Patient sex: M
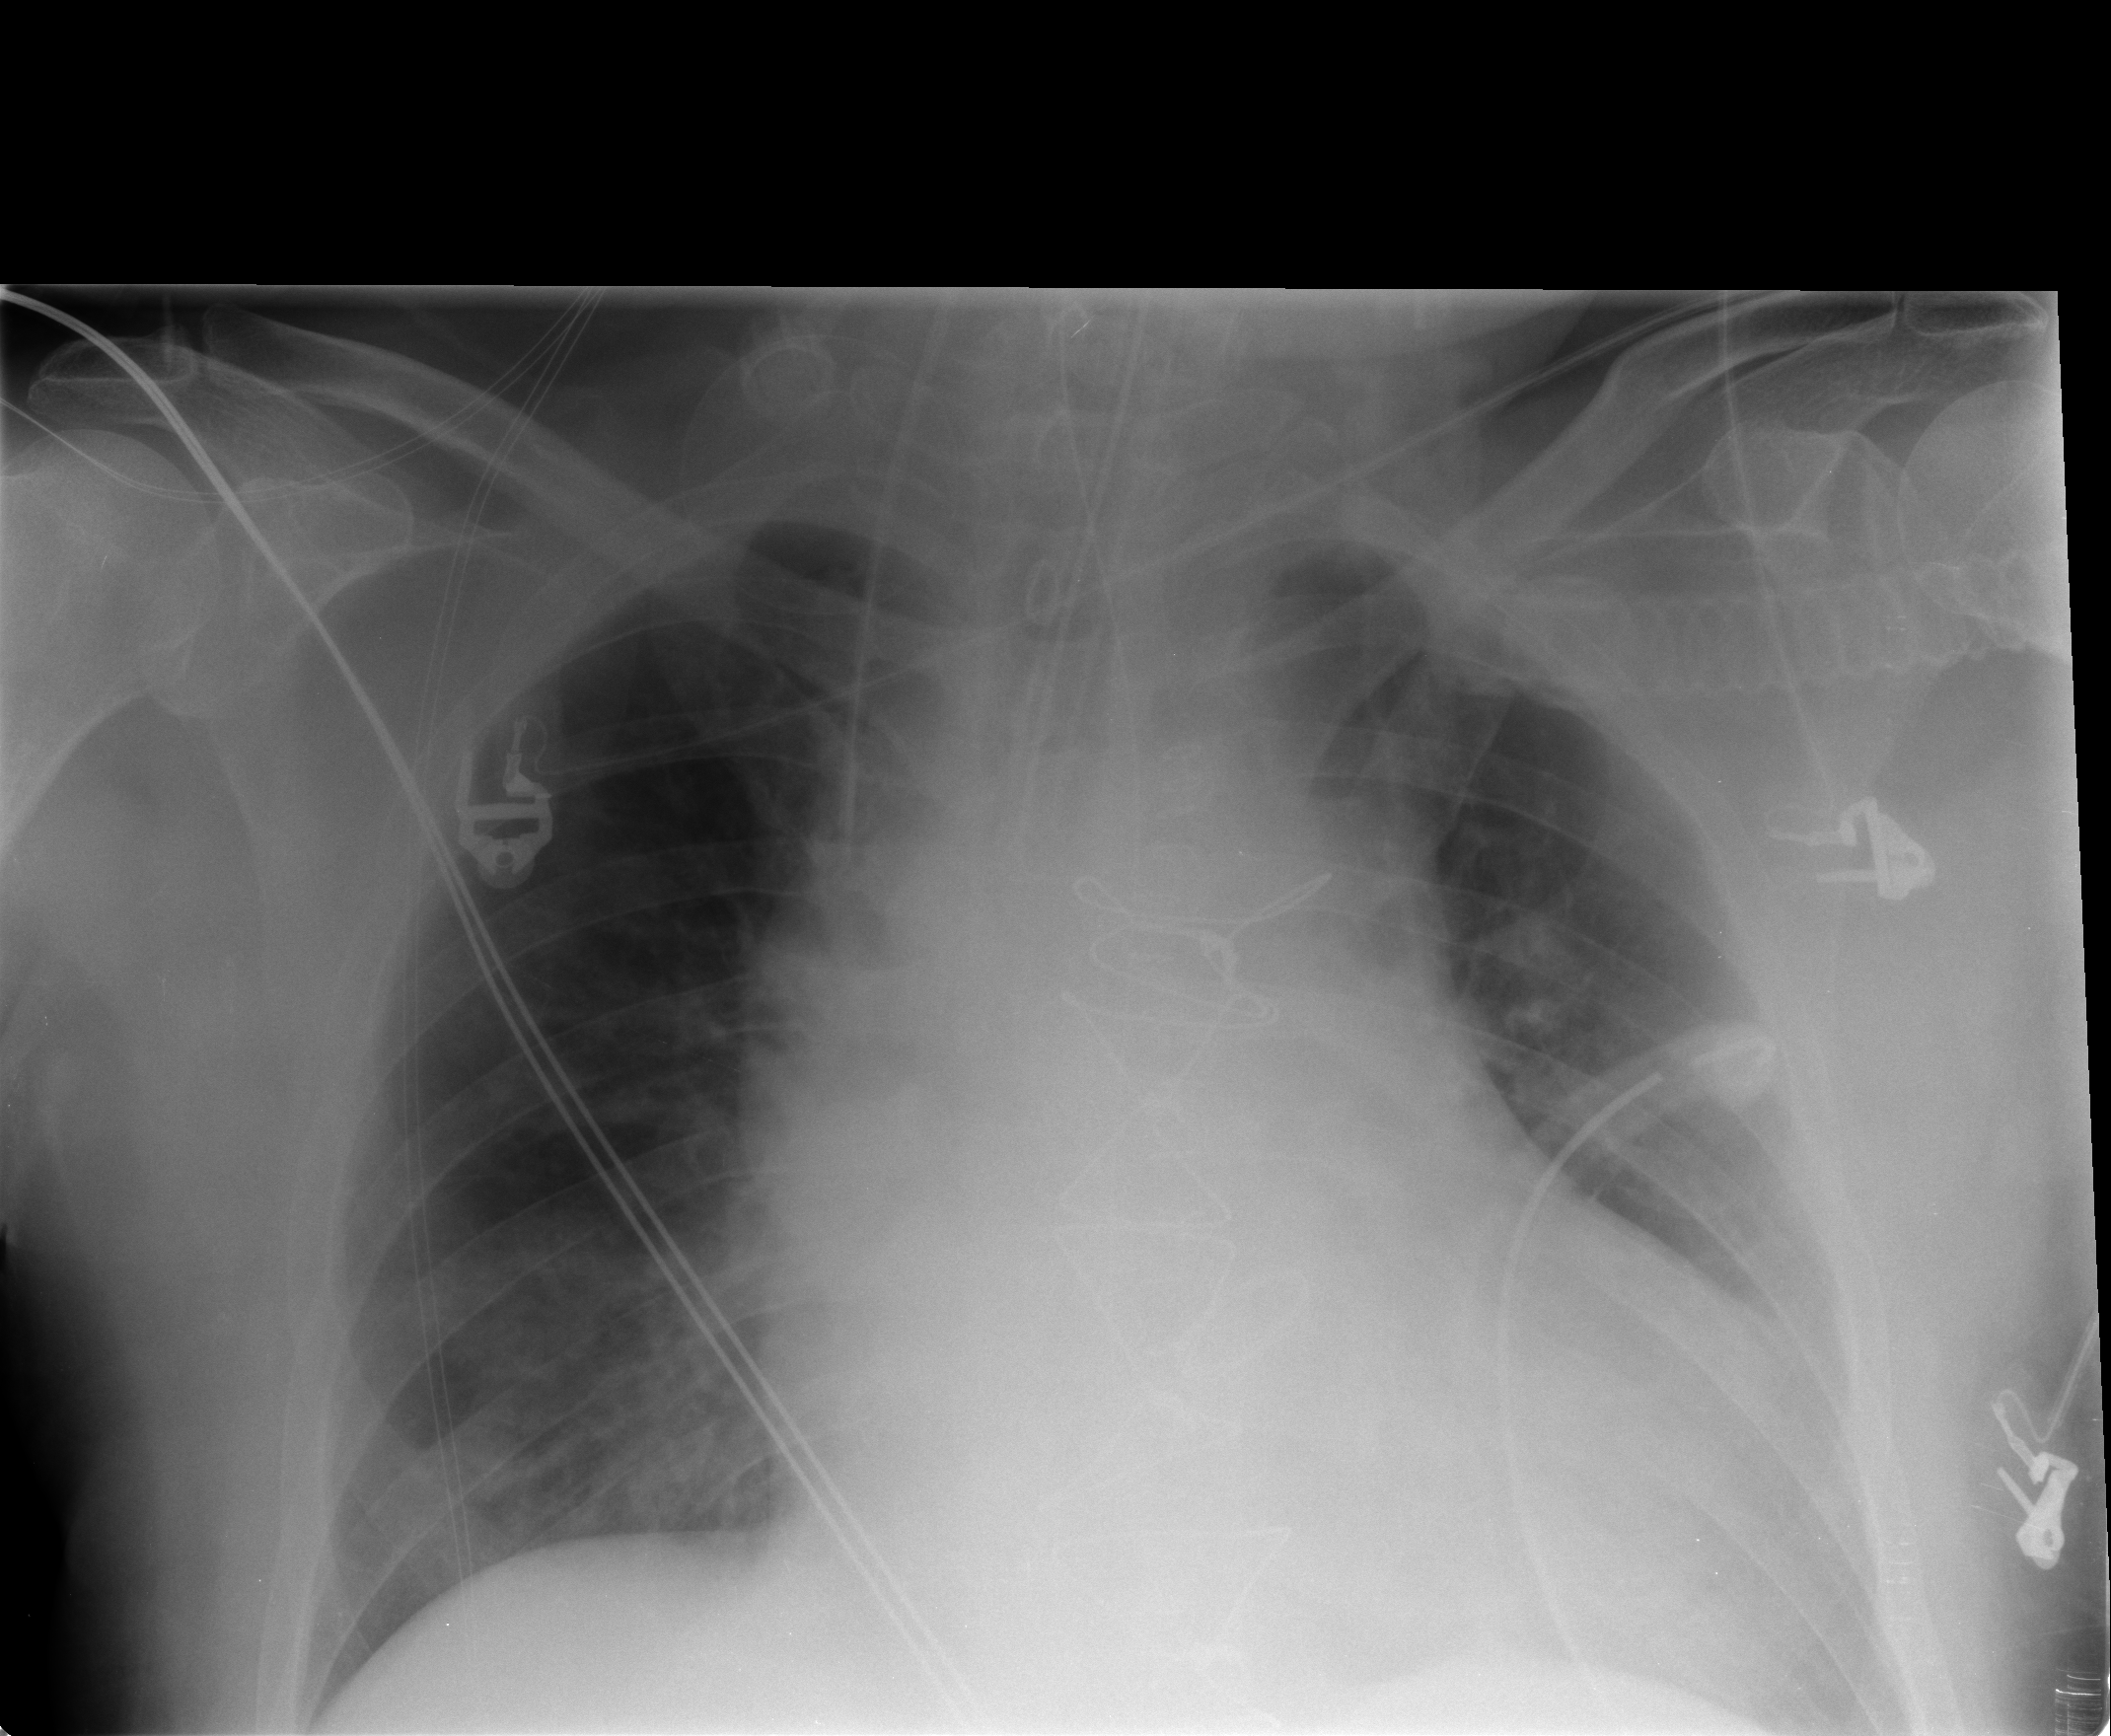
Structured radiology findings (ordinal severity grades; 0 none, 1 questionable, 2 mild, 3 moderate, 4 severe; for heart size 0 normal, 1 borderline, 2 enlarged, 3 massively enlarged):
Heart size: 2
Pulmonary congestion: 1
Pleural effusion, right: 0
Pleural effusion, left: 0
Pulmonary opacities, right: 1
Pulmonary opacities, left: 0
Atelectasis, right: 1
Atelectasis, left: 1